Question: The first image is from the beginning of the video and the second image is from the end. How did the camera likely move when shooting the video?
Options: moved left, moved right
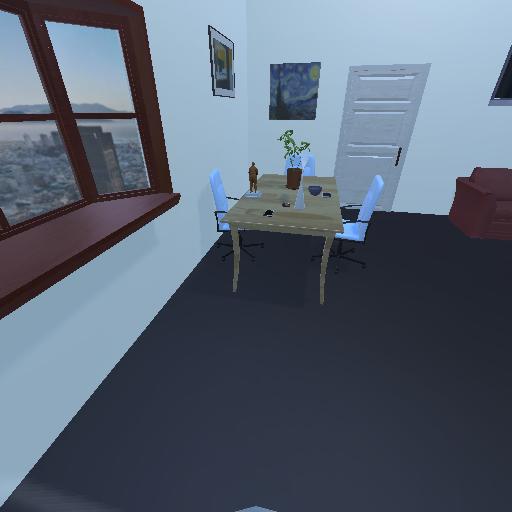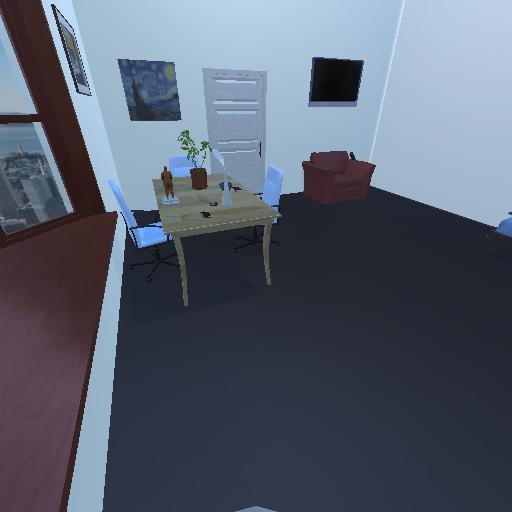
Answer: moved left